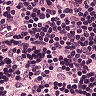
Metastatic tissue present: no